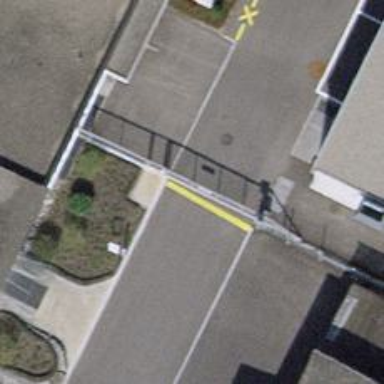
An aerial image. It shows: Gate.